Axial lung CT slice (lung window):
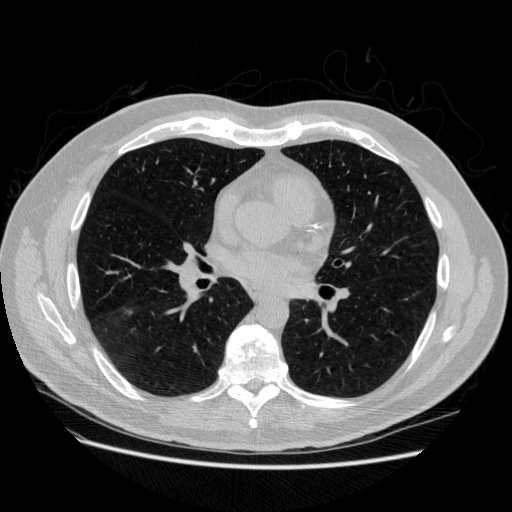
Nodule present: no